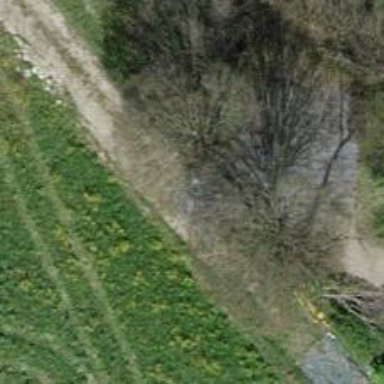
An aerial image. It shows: Dirt track road with grade 3 tracktype.